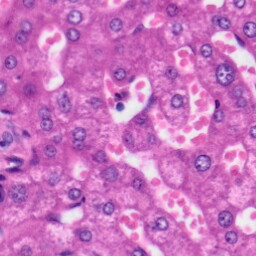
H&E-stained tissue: Liver